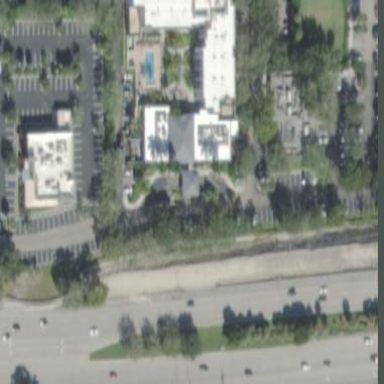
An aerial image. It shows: Hotel building.